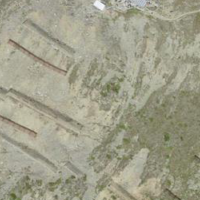
EUNIS habitat code: 31
Species observed at this site:
Jacobaea incana
Saxifraga exarata